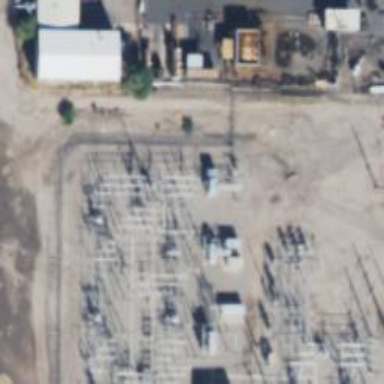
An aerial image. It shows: Switch for power supply.